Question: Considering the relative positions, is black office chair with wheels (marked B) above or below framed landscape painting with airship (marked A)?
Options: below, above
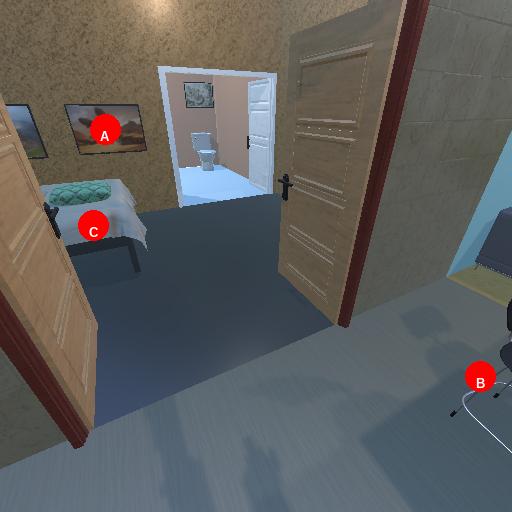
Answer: below